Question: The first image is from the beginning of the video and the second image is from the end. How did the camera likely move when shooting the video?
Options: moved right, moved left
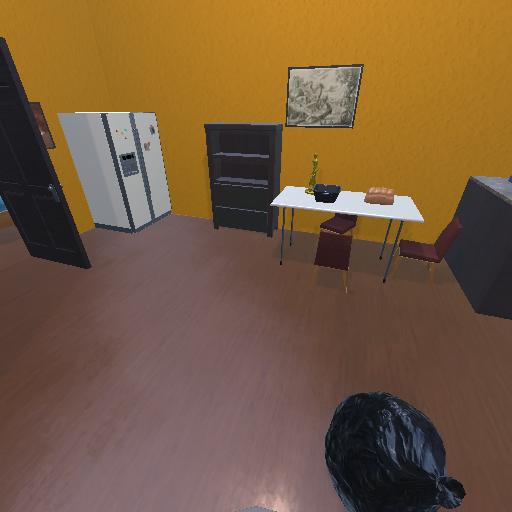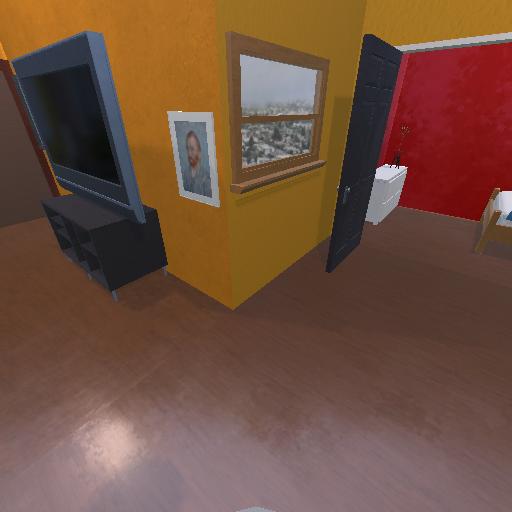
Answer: moved right